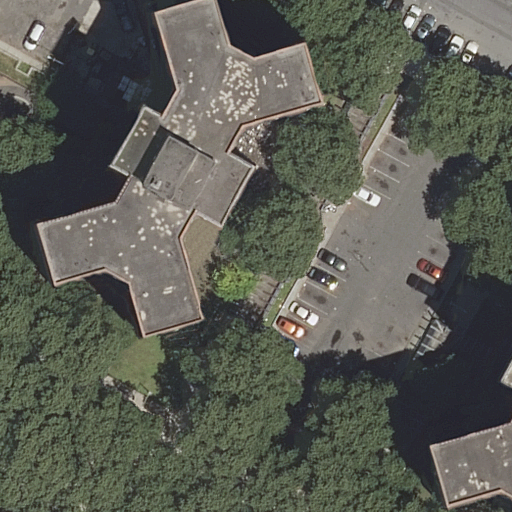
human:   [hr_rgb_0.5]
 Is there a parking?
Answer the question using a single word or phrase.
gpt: yes

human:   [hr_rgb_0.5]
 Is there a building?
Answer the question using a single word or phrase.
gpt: yes

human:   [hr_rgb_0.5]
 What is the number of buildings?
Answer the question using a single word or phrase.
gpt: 2

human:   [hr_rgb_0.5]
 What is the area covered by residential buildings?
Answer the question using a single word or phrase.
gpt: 1674m2

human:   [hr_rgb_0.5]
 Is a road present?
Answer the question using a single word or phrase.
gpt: yes

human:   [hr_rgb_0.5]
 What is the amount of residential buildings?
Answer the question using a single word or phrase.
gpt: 2

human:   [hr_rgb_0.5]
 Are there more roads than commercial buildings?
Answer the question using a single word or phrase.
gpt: yes

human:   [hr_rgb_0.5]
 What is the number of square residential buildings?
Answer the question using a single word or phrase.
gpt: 0

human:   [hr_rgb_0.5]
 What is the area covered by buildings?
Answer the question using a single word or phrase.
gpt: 1674m2

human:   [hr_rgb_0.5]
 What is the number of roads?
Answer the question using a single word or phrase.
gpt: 7

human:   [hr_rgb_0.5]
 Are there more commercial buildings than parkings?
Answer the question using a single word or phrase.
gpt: no

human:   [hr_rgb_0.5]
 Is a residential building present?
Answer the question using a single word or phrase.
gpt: yes

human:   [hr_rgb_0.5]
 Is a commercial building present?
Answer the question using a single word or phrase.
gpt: no

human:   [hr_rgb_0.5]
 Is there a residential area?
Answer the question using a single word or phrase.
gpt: yes

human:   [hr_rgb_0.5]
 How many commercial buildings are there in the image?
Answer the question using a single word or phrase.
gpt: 0

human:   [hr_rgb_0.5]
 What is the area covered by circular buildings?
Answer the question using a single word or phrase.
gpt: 0m2

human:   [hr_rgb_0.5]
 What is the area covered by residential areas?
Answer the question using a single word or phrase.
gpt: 5111m2

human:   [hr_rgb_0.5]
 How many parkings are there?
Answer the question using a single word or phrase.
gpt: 1

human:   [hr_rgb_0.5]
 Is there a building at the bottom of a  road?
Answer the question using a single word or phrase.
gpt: yes

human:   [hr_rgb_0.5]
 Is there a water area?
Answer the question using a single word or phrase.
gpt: no

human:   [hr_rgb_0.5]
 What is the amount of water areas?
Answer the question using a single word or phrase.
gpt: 0

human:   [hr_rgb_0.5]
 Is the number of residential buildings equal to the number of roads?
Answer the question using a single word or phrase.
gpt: no

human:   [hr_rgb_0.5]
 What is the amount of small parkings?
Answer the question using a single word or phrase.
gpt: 0

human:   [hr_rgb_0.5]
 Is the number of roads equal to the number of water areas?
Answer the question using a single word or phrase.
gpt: no

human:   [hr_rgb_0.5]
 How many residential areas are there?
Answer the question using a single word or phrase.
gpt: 1

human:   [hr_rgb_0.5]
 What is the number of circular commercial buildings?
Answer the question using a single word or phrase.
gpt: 0

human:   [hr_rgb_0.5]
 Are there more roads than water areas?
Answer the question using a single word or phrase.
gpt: yes

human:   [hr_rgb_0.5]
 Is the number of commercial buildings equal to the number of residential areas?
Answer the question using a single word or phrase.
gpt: no

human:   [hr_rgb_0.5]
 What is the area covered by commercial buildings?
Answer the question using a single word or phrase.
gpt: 0m2

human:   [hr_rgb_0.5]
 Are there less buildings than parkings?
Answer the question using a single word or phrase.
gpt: no

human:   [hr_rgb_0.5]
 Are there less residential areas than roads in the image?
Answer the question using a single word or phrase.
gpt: yes

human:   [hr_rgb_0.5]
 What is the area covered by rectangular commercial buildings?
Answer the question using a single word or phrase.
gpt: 0m2

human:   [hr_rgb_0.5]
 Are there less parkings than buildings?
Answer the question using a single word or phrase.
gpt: yes

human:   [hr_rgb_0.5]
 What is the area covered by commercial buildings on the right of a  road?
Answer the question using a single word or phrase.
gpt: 0m2

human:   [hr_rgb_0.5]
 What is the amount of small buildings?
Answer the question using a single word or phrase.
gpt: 0

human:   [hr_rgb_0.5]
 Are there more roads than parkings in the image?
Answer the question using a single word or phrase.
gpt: yes

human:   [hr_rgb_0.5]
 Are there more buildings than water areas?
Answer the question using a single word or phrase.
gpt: yes

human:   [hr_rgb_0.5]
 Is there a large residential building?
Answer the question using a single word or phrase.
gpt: yes

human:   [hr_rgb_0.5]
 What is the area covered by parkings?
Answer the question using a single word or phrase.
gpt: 1600m2

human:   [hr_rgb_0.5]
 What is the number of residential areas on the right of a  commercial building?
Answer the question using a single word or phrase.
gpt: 0

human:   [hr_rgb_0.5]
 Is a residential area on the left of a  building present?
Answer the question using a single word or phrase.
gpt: no

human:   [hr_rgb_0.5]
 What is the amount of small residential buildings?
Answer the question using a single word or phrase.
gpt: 0

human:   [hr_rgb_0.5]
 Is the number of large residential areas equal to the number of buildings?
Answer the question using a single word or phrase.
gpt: no

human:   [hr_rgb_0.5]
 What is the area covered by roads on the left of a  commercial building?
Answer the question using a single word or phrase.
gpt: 0m2

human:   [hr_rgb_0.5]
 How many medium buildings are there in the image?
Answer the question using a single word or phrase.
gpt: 1

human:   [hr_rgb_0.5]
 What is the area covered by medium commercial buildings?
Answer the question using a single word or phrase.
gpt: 0m2

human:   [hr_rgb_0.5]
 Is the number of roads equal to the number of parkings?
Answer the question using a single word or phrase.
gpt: no

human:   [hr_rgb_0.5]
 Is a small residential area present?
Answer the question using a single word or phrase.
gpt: no

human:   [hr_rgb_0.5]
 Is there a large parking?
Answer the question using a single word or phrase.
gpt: yes

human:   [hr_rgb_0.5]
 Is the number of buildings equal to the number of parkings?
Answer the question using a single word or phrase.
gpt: no

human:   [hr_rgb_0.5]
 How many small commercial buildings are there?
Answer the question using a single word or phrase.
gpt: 0

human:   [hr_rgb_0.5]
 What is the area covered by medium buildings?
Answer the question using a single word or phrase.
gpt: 195m2

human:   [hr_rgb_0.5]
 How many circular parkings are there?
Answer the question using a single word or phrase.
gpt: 0

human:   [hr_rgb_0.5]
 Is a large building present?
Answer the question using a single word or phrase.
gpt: yes

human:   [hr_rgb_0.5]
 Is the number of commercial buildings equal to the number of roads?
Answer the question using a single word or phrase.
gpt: no

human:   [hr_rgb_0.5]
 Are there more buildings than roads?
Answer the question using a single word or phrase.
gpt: no

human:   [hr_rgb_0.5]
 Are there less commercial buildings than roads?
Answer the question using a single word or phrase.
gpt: yes

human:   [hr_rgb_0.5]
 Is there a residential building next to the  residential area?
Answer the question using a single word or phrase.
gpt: yes

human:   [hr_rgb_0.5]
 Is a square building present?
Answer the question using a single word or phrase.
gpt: no

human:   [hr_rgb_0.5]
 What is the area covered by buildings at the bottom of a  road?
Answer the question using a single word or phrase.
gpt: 195m2

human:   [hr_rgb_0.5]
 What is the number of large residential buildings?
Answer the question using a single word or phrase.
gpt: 1

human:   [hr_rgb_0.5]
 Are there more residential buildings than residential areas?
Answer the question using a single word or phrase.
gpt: yes

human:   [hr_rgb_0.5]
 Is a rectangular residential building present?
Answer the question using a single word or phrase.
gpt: no

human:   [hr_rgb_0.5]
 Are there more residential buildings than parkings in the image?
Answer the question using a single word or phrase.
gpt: yes